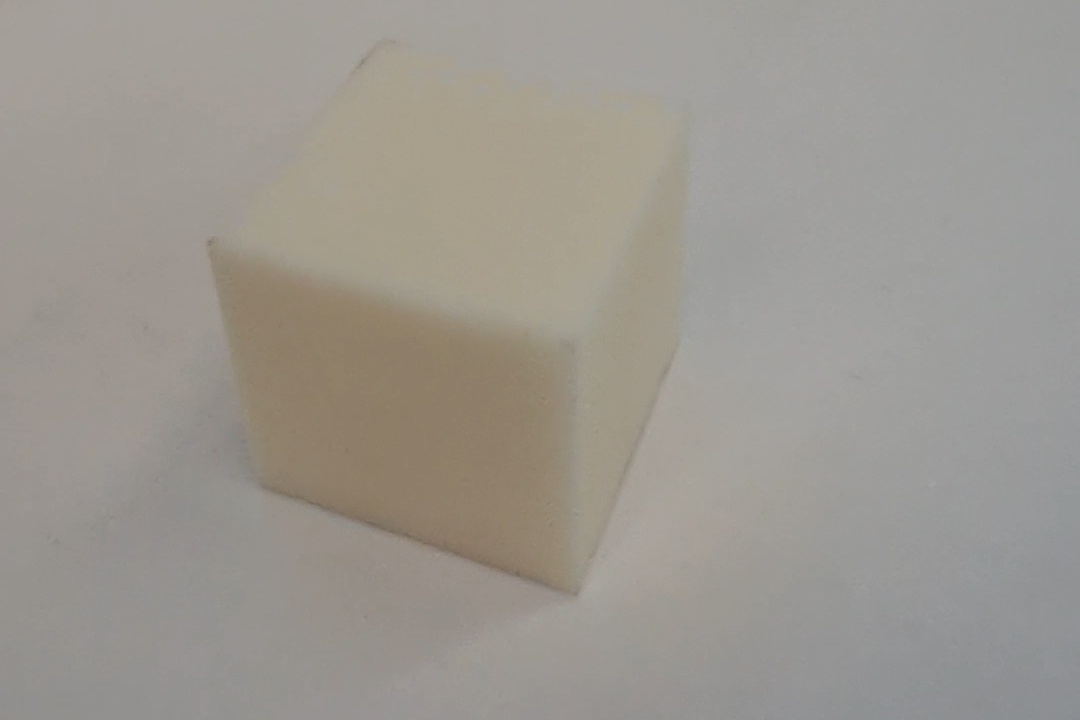
Label: Cuboid